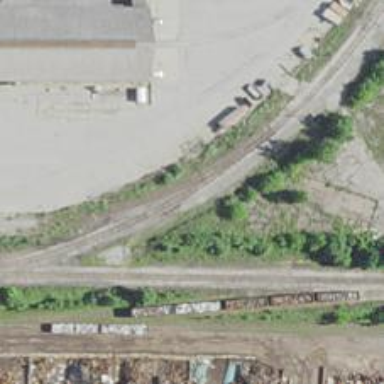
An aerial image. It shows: Railway spur service.